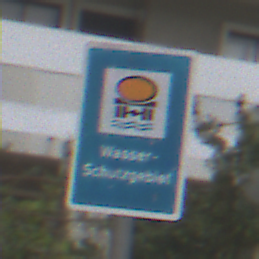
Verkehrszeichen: Wasserschutzgebiet
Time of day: Midday
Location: Outdoor (Urban)
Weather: Overcast
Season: NotSpecified
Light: Natural